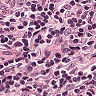
Metastatic tissue present: no